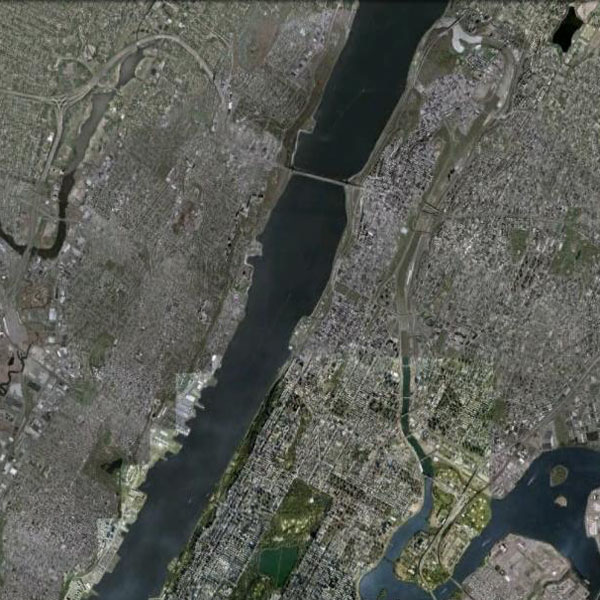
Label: River